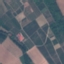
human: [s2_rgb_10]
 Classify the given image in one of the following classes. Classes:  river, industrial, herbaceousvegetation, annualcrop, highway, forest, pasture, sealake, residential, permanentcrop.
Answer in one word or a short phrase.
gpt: PermanentCrop